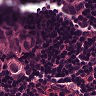
Metastatic tissue present: yes